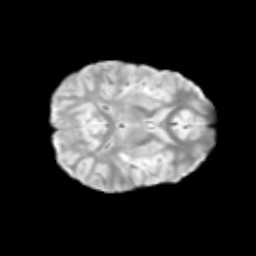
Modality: T2w
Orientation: axial
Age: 11
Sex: male
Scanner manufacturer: siemens
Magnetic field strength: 3 T
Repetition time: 3.8 s
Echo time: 0.07 s